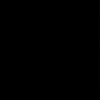
Label: dusty